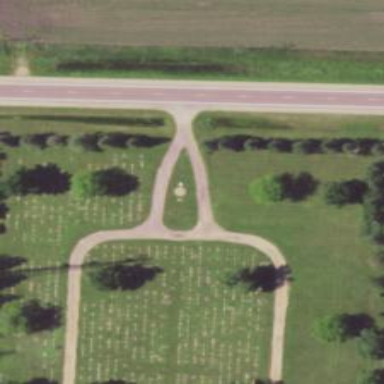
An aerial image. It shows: Cemetery.